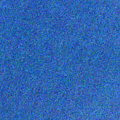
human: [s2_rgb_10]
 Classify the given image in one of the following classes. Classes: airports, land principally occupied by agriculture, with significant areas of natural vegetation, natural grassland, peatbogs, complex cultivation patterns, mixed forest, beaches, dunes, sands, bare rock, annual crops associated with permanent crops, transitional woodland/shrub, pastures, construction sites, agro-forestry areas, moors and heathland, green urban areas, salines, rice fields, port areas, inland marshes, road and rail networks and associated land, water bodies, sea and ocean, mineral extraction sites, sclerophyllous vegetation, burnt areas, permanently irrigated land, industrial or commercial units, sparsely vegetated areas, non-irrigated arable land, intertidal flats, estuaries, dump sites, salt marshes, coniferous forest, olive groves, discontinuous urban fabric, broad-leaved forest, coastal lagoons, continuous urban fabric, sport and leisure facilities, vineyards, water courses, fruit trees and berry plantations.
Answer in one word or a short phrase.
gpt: sea and ocean